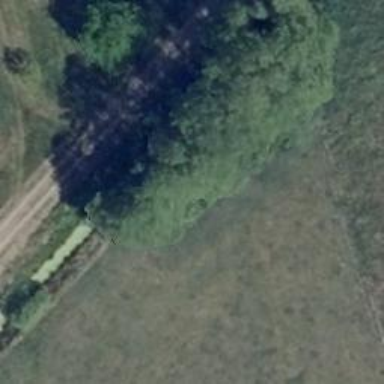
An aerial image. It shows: Row of deciduous broadleaved trees.